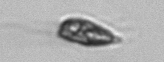
Label: Euglena